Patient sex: M
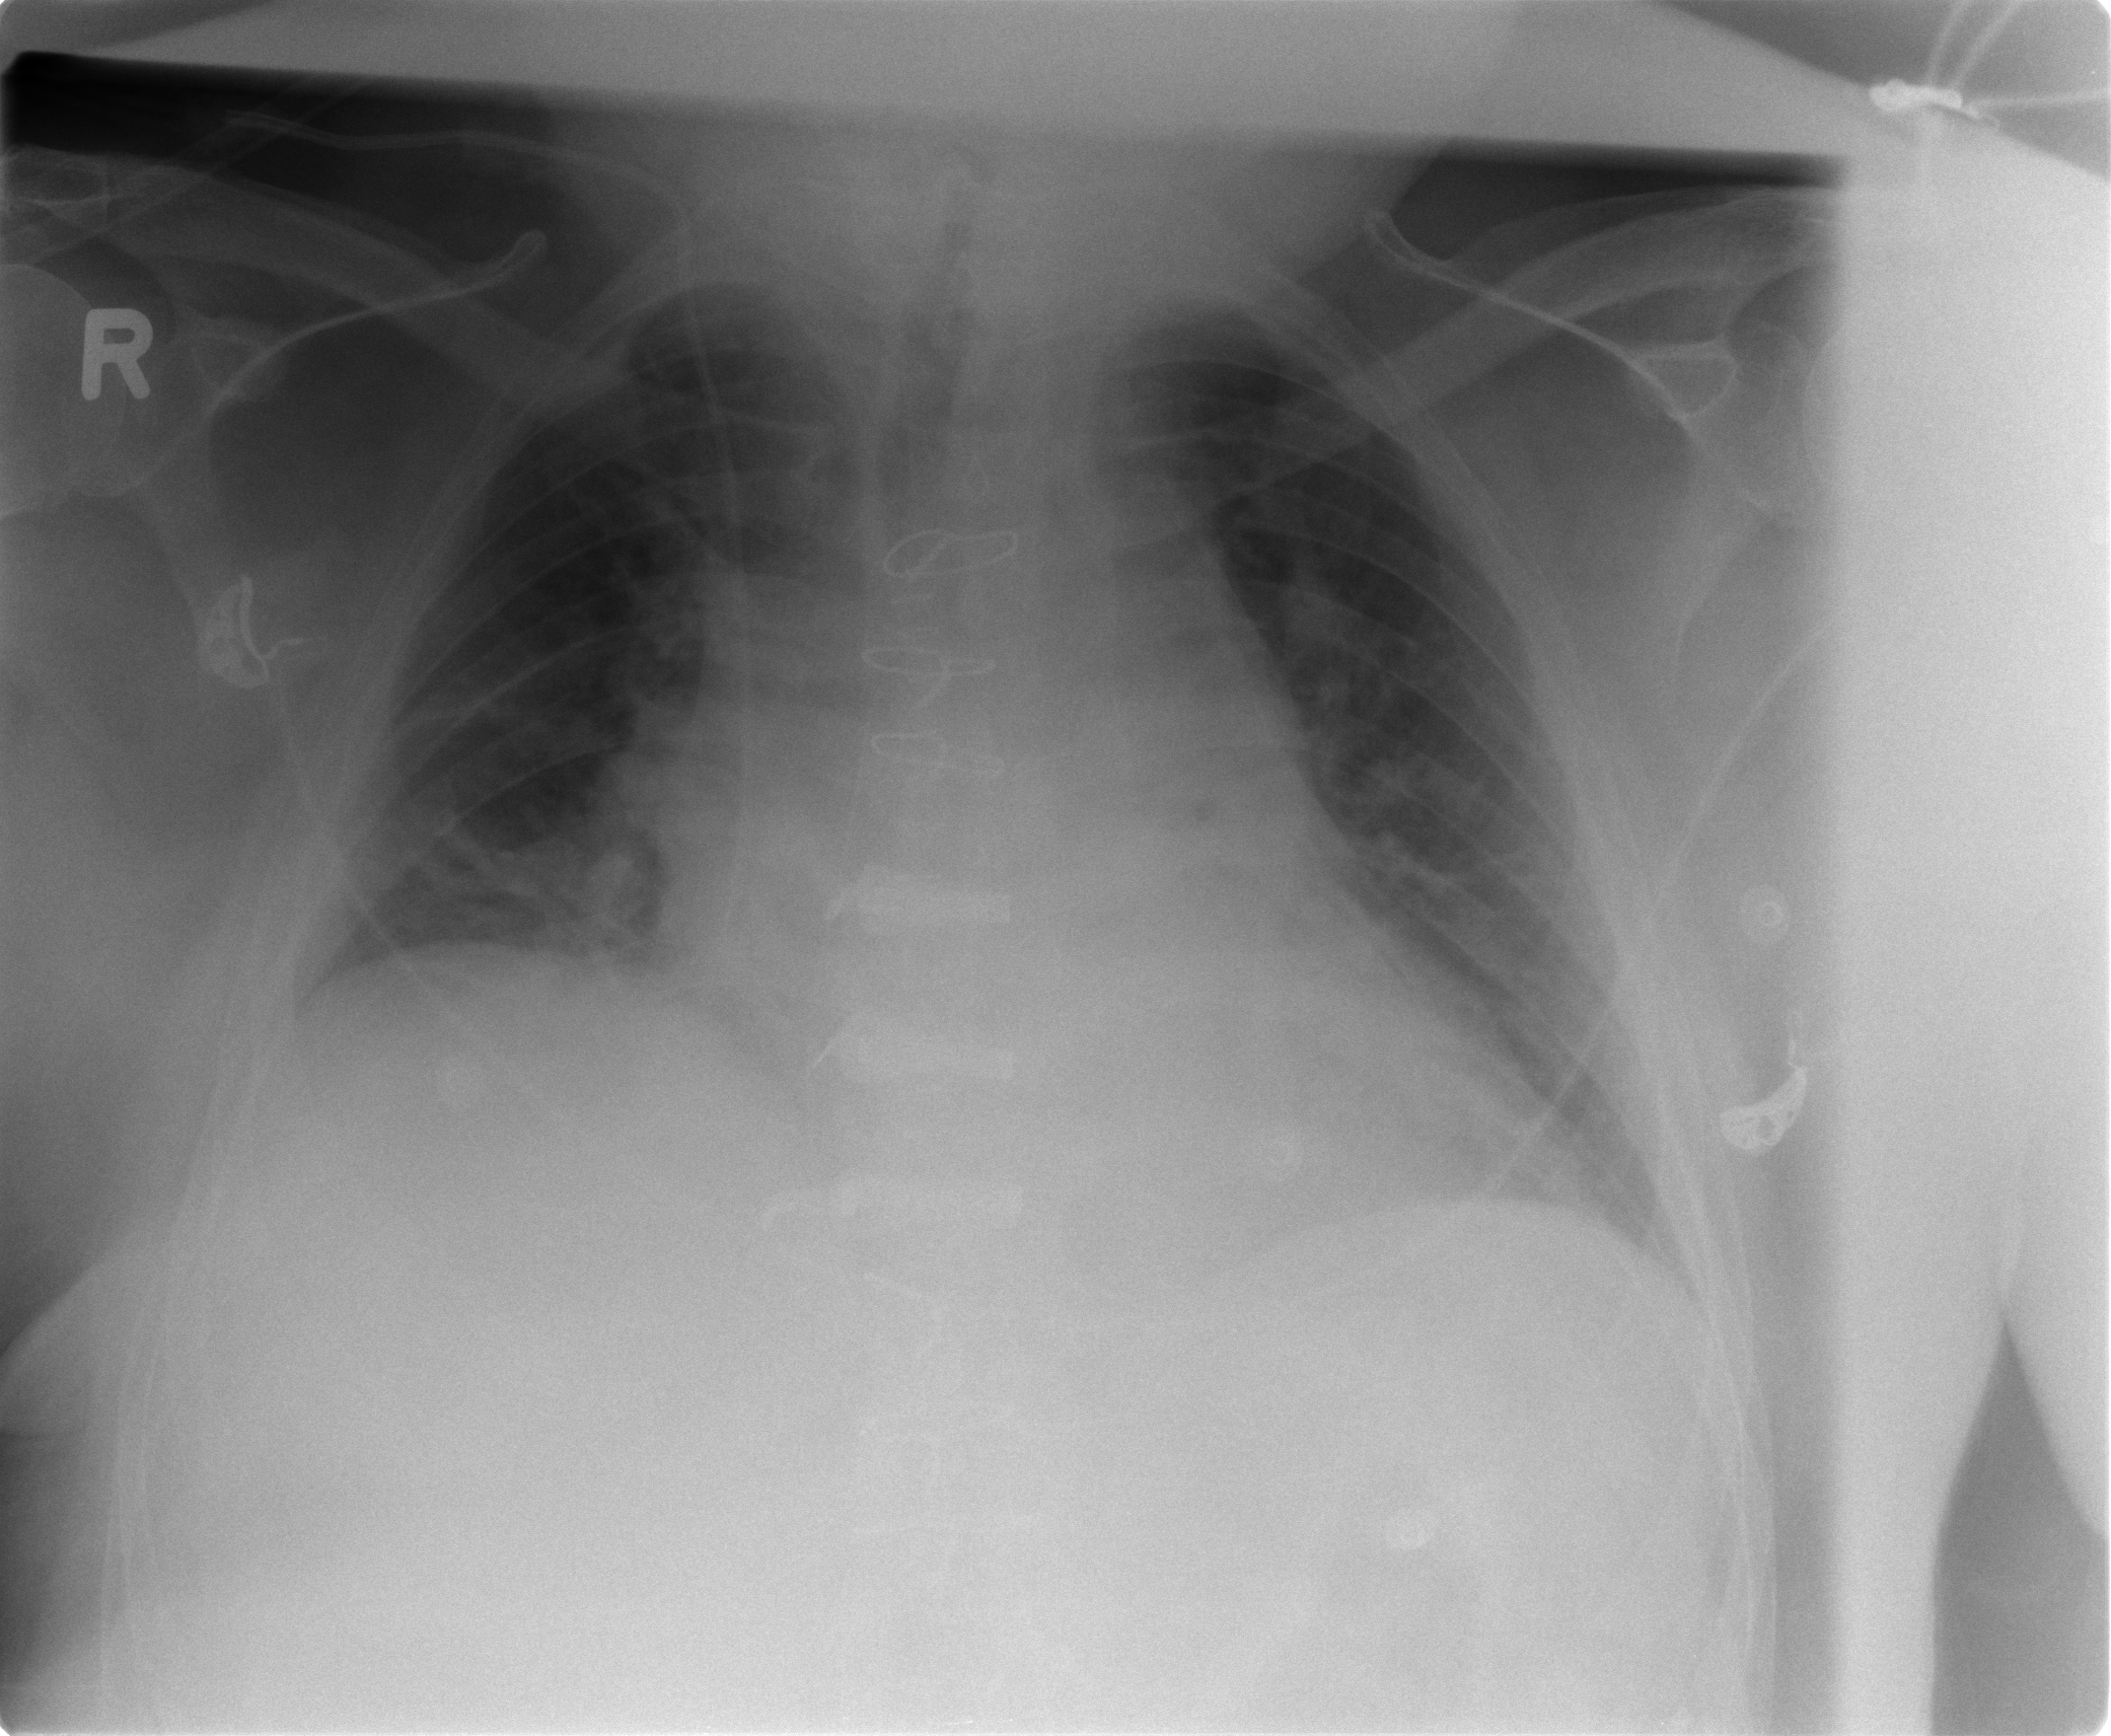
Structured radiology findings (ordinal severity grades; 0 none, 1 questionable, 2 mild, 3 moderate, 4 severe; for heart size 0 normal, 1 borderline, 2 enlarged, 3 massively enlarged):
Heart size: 2
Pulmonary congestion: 2
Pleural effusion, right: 0
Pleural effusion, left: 0
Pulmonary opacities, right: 0
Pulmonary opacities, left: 0
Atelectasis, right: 2
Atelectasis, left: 1